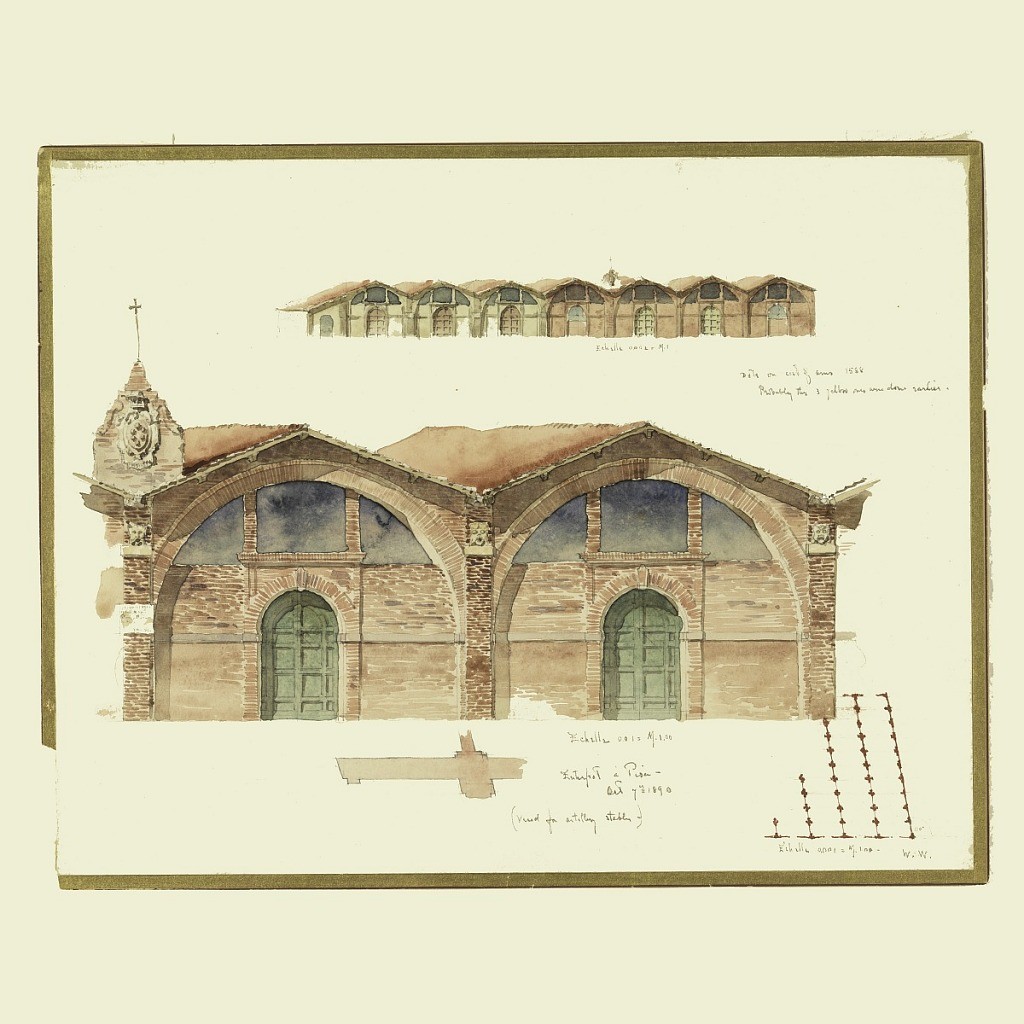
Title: A Warehouse of the 16th Century in Pisa, Italy
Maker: Whitney Warren Jr., American, 1864–1943
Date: October 7, 1890
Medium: Graphite, brush and watercolor on paper
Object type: Drawing
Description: Above, elevation of a slightly, obliquely disposed one-story building of eight bays, five of which contain doors; center, elevation of two of the brick bays; a pedestal with the coat of arms of the Medici rises over a pilaster at left; scale below; lower section, a plan of wall beside a door and a part of the plan of the building.